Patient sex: F
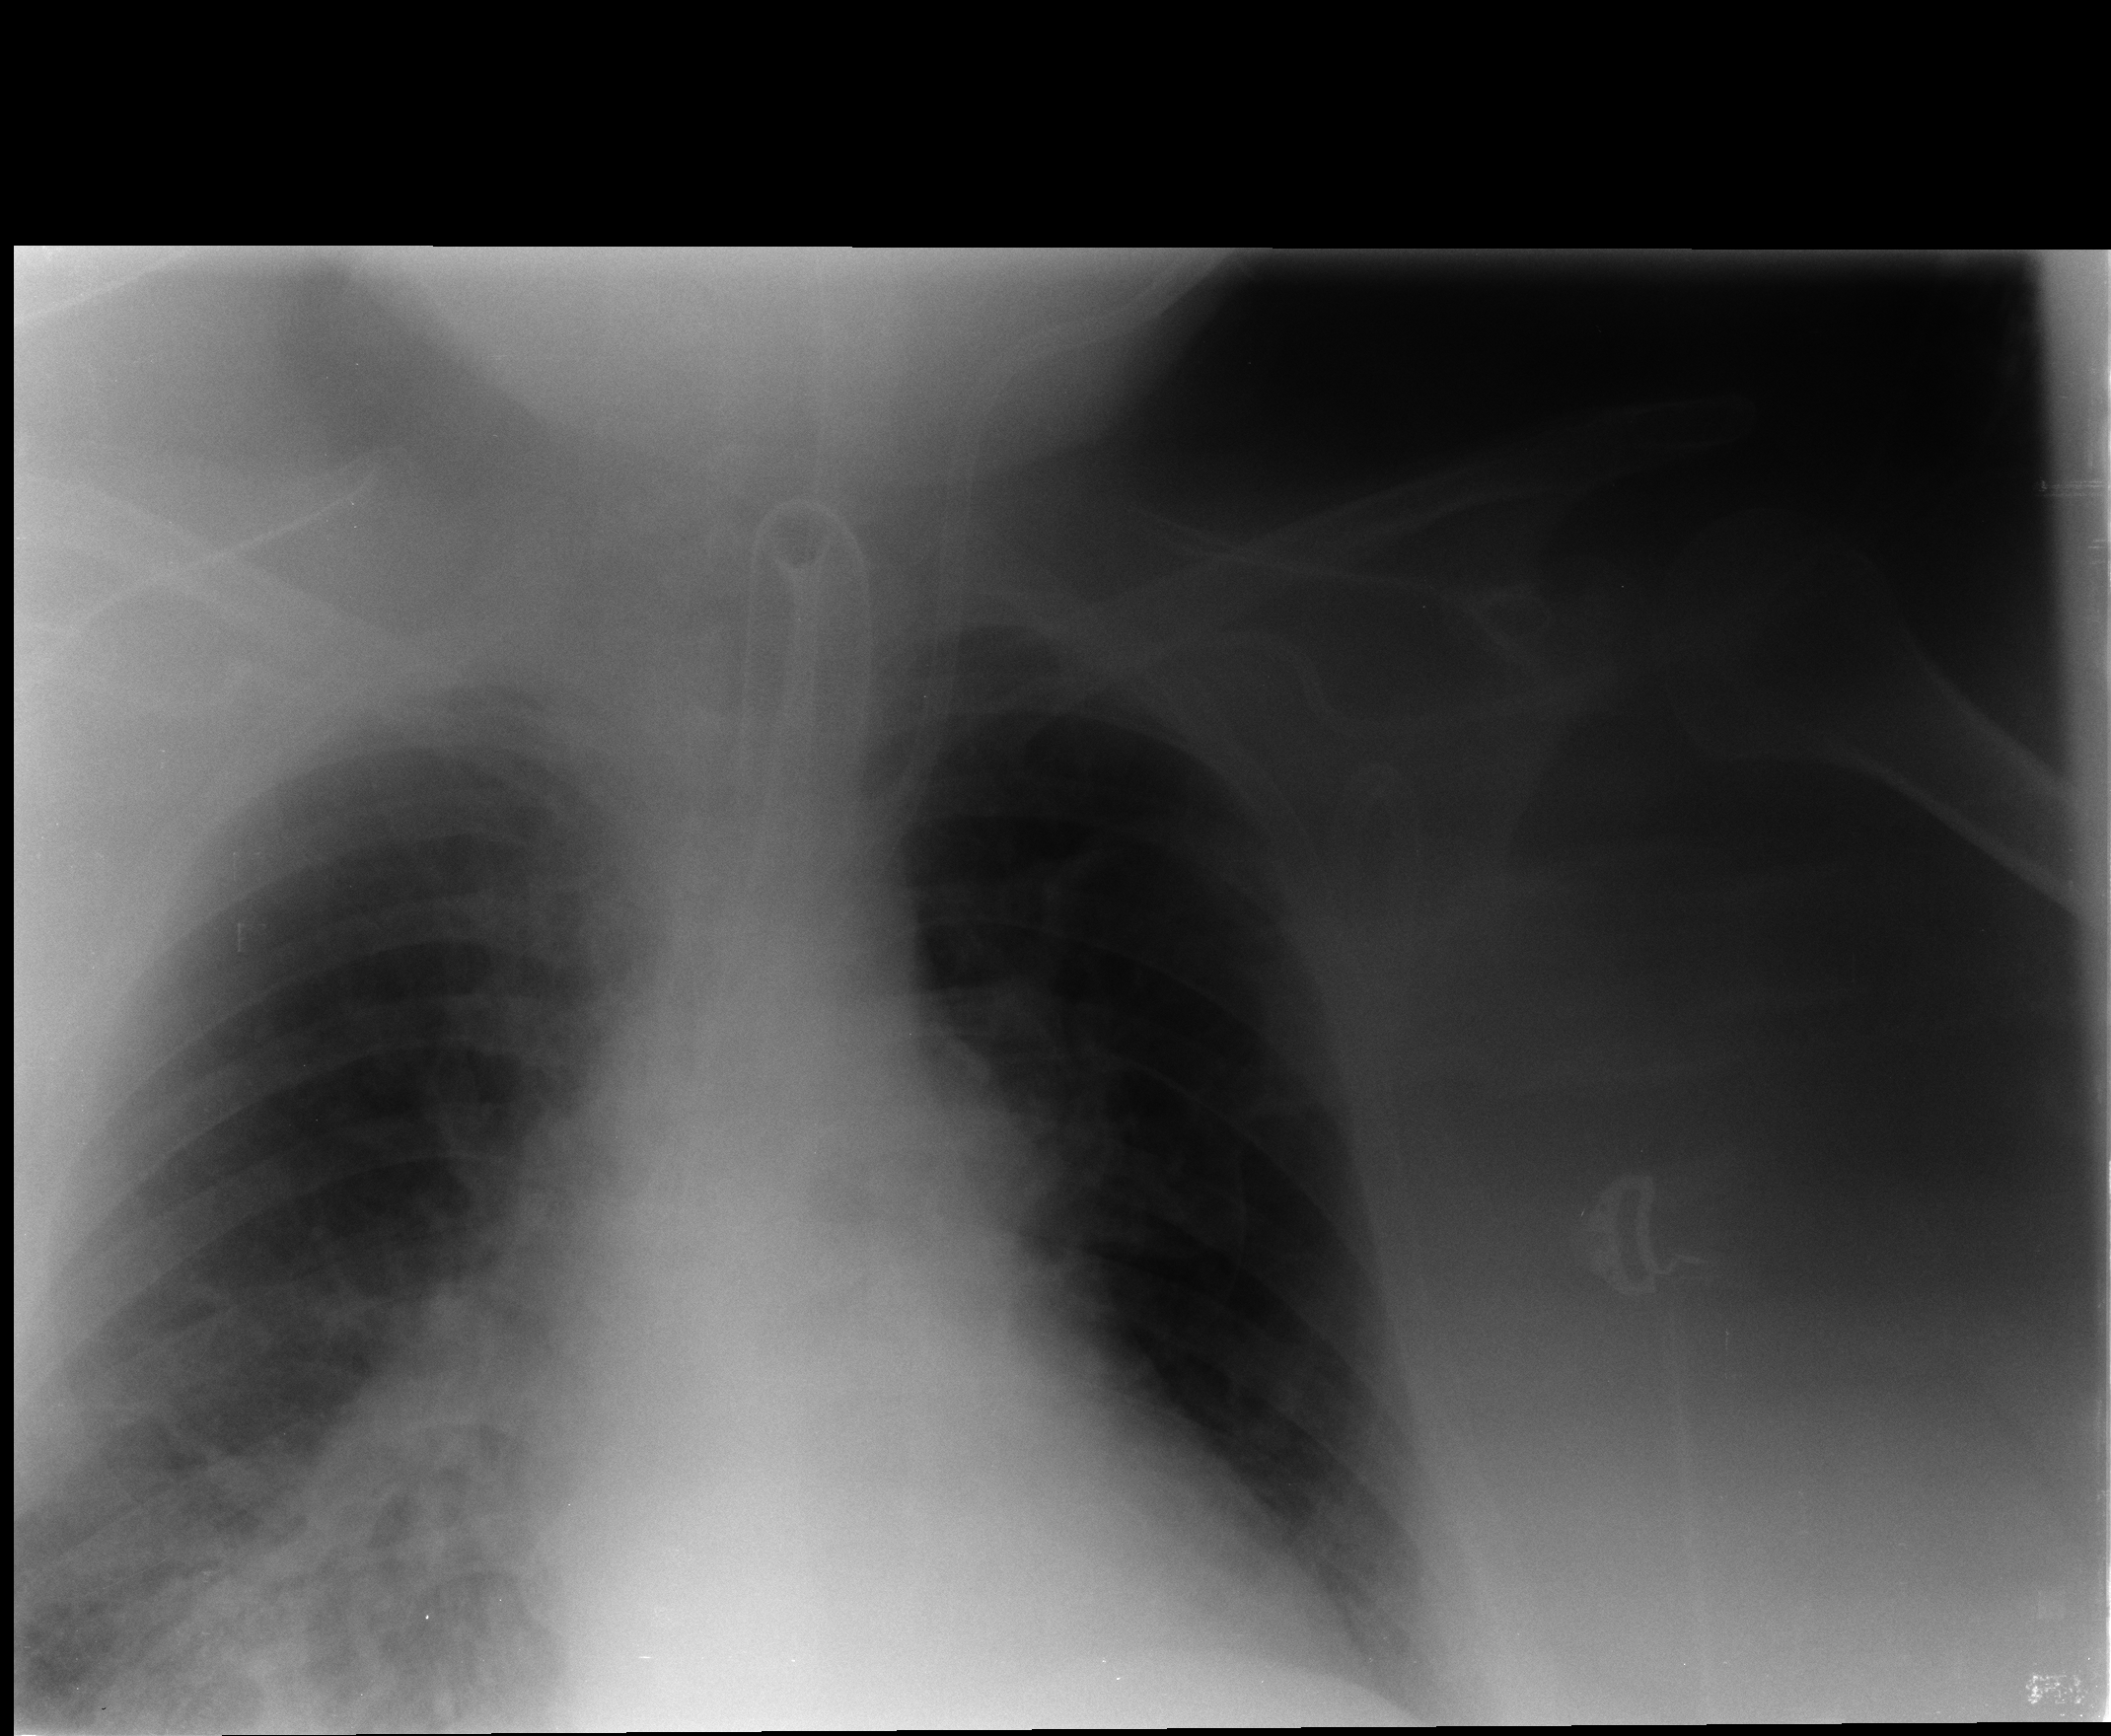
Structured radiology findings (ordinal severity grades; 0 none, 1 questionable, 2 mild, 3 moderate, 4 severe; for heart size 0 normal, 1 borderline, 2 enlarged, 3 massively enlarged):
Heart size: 0
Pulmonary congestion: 2
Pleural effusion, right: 0
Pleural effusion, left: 0
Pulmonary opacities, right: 2
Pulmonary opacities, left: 0
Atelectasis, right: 2
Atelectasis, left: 0